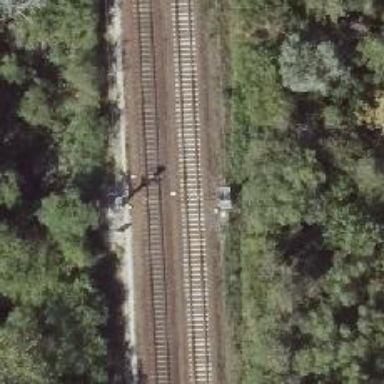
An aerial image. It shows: Railway signal.